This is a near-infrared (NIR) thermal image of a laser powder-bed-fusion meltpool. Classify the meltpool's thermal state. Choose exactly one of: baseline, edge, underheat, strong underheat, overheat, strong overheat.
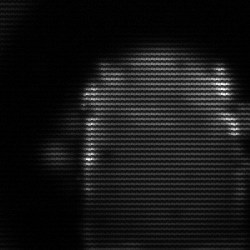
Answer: baseline